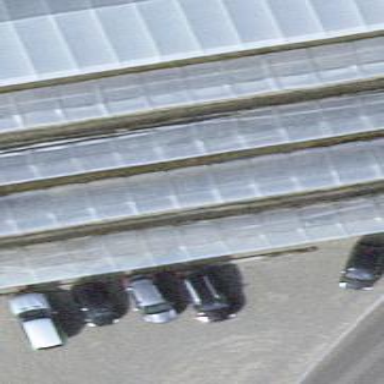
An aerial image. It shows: Greenhouse building designed for botanical or agricultural purposes.